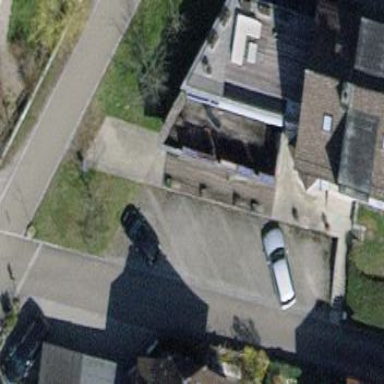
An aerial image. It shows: Terrace building.